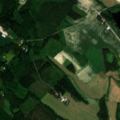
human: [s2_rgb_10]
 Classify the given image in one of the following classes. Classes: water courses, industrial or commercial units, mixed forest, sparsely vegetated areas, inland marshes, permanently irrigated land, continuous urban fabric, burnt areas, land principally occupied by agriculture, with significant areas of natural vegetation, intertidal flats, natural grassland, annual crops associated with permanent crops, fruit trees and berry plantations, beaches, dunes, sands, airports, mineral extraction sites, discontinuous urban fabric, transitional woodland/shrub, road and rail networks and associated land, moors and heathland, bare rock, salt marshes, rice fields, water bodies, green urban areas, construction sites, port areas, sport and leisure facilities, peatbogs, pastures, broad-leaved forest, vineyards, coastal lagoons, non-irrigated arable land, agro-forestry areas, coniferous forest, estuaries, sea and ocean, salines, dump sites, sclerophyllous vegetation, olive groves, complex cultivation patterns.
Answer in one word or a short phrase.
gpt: non-irrigated arable land, land principally occupied by agriculture, with significant areas of natural vegetation, coniferous forest, mixed forest, water bodies